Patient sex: M
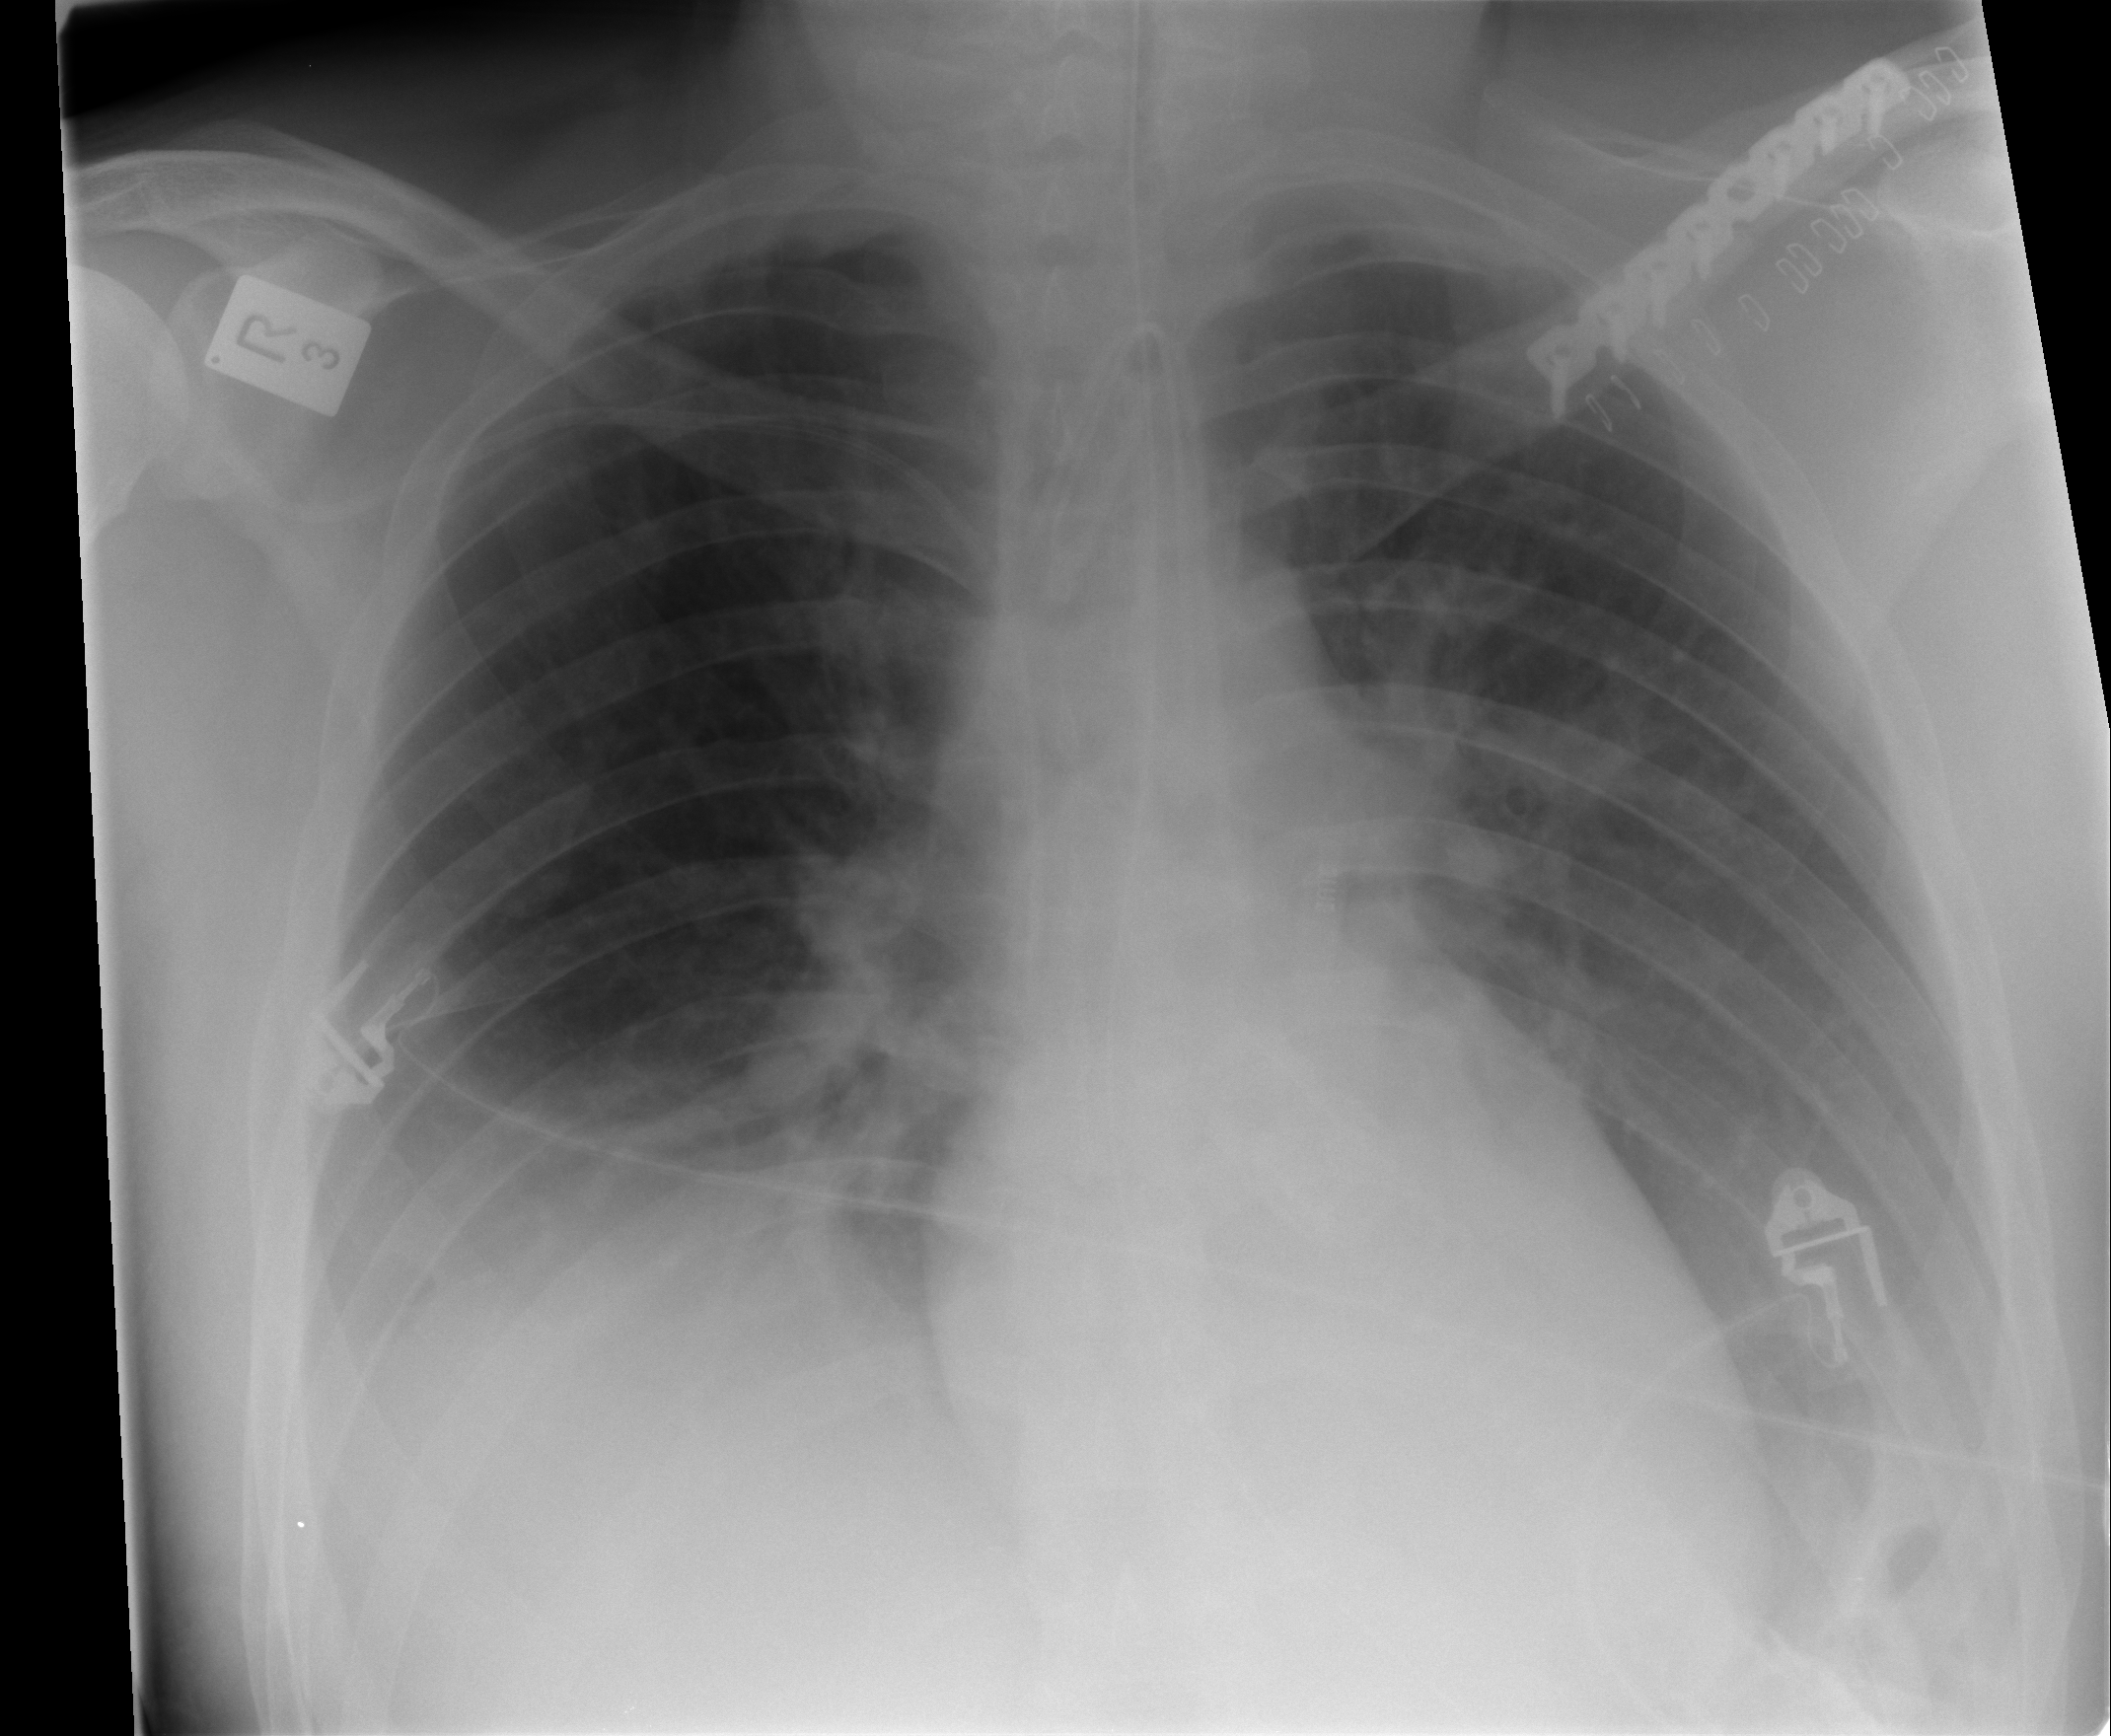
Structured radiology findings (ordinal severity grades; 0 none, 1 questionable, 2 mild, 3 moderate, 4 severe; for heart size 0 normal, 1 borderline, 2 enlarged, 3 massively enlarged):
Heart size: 0
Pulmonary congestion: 0
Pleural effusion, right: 3
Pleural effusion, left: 2
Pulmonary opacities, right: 1
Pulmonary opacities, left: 0
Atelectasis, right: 2
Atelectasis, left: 2